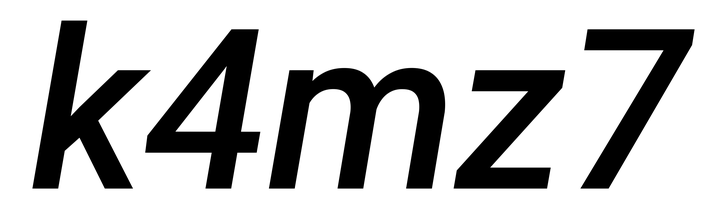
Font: Roboto-Italic_Medium_Italic